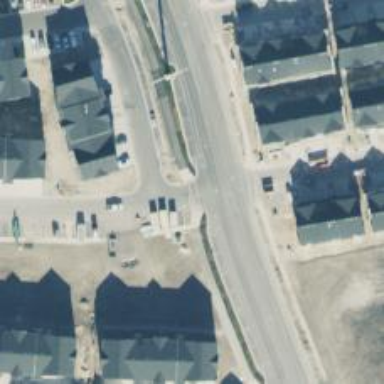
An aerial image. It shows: Asphalt footway with uncontrolled pedestrian crossing marked with lines.